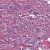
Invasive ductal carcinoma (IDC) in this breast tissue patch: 1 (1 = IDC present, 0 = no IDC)